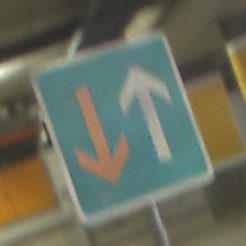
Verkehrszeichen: VorrangVorGegenverkehr
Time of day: NotSpecified
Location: Indoor (Special)
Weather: NotSpecified
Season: NotSpecified
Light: Artificial